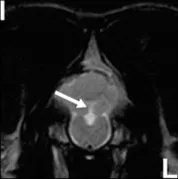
Magnetic resonance T2-weighted images of Cases 1-3. Transverse. Images are shown. The nodulus and ventral uvula of the cerebellum (arrow) are absent in all cases. The caudal fossa (red arrows) is reduced in size, indicating hypoplasia in all cases.
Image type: radiology (mri)